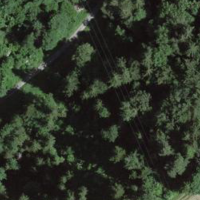
EUNIS habitat code: 44
Species observed at this site:
Urtica dioica